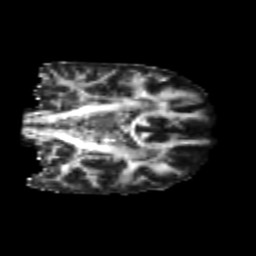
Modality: FA
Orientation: coronal
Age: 26
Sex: male
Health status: healthy
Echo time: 0.074 s